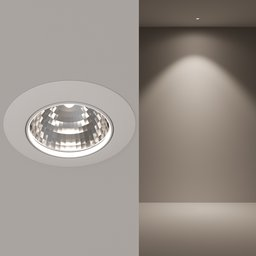
Label: lighting